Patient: sex M, age 31
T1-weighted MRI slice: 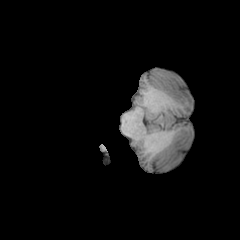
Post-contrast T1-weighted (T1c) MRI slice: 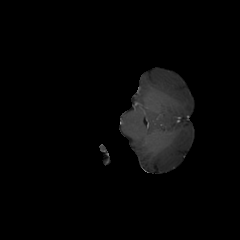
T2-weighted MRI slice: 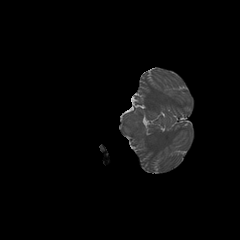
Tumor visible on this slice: no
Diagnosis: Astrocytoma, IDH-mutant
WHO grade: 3